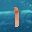
Label: 1